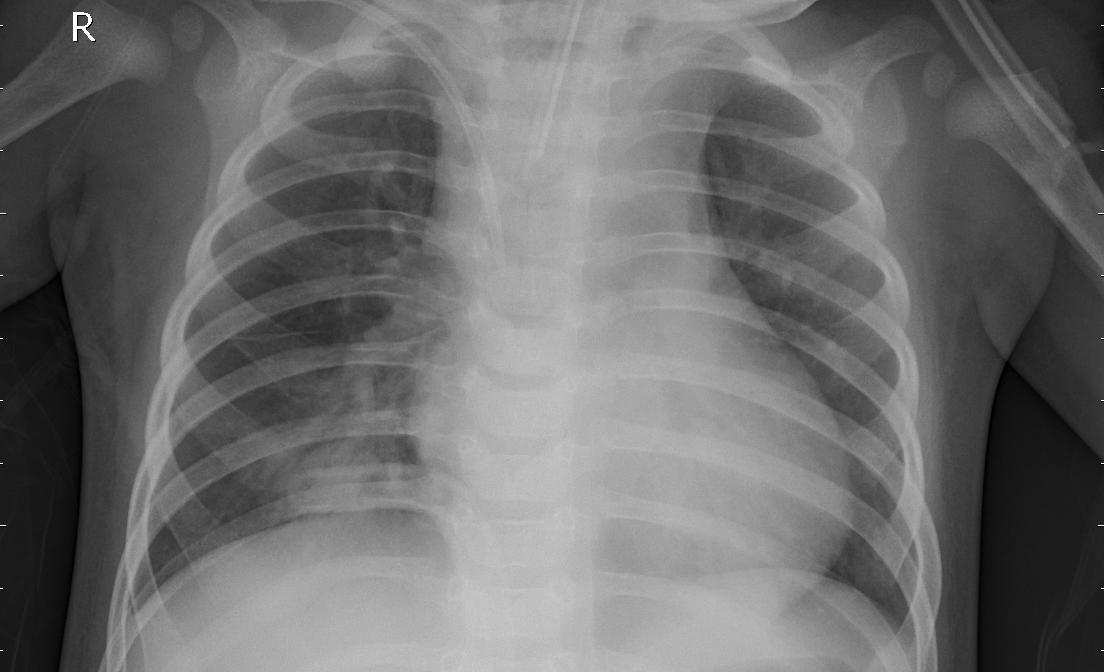
Diagnosis: PNEUMONIA